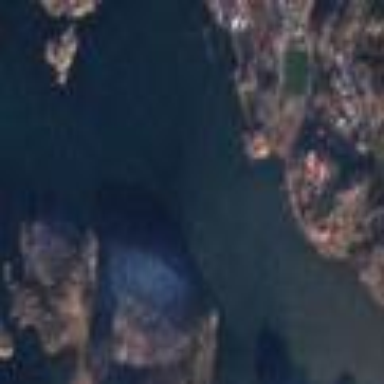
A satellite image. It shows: Beautiful bay with natural surroundings.